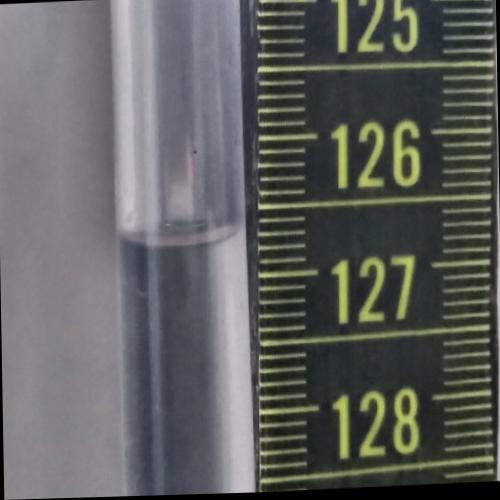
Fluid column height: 126.7 cm